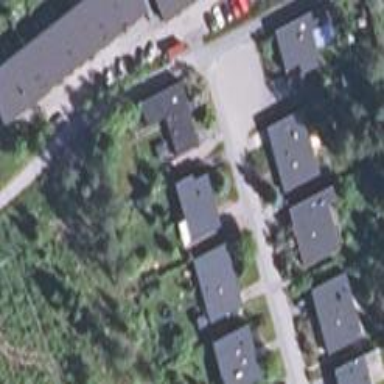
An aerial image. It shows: Apartment building with skillion roof shape.